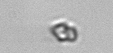
Label: Heterocapsa_rotundata